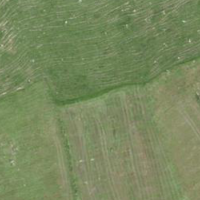
EUNIS habitat code: 26
Species observed at this site:
Campanula thyrsoides